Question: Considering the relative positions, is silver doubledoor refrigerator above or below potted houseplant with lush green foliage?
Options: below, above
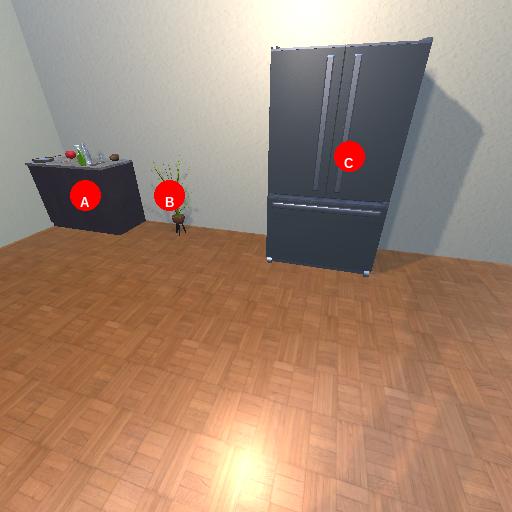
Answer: below